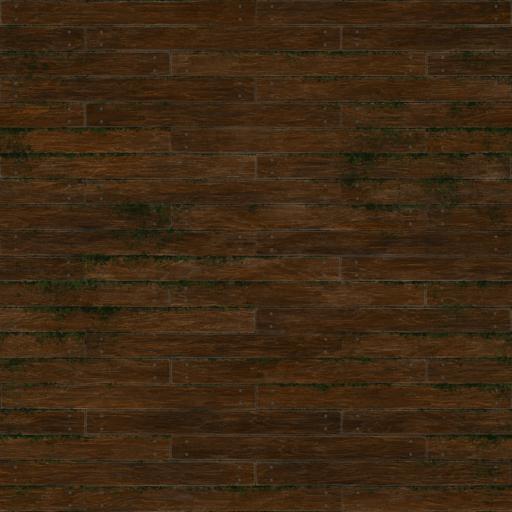
Tags: dark nailed nails orange planks red rough wood wooden